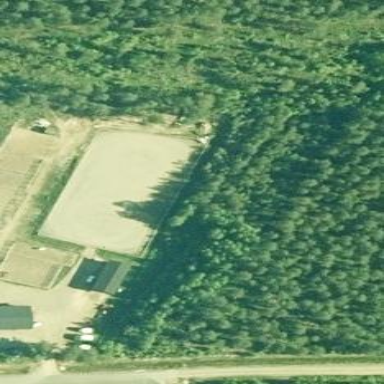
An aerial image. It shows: Equestrian pitch for leisure land sports.